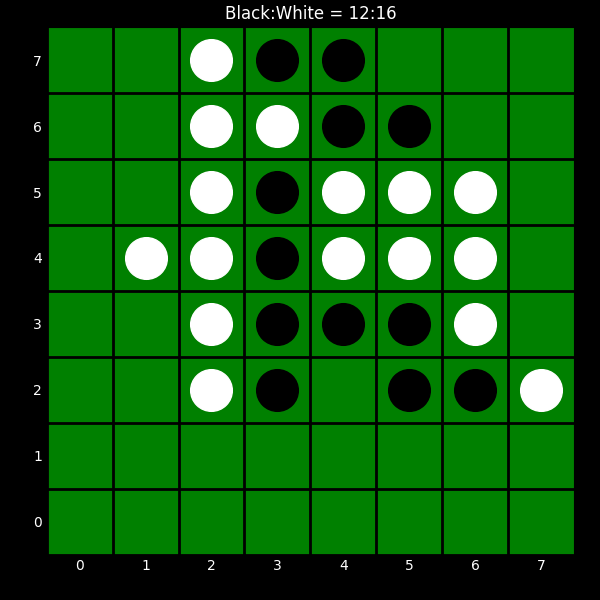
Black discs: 12
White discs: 16